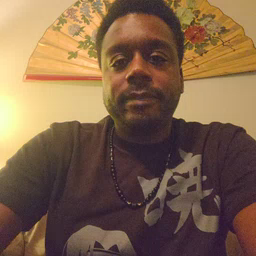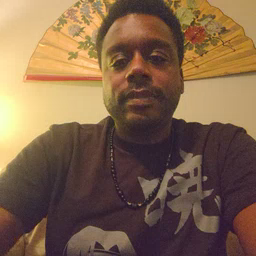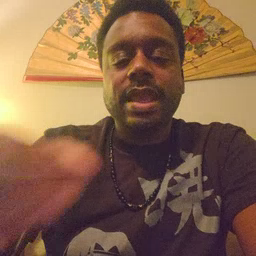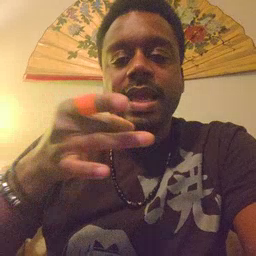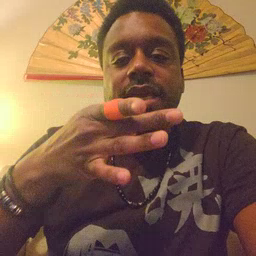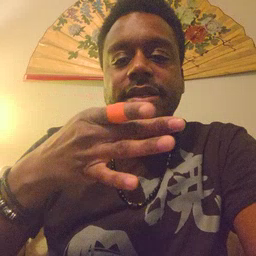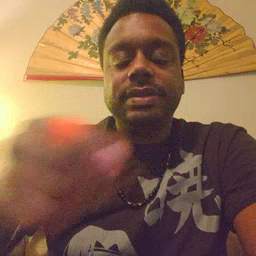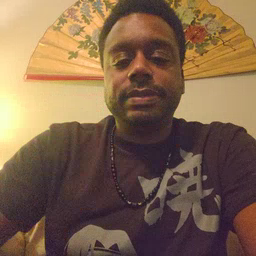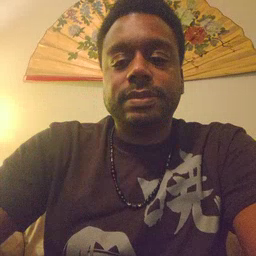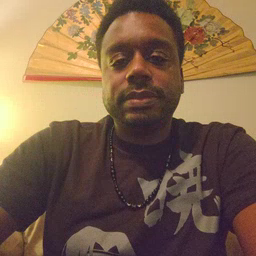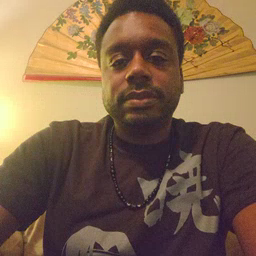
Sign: hate